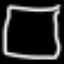
Label: square